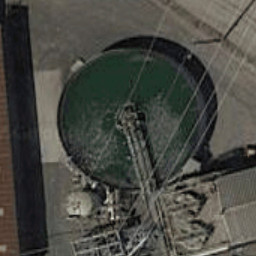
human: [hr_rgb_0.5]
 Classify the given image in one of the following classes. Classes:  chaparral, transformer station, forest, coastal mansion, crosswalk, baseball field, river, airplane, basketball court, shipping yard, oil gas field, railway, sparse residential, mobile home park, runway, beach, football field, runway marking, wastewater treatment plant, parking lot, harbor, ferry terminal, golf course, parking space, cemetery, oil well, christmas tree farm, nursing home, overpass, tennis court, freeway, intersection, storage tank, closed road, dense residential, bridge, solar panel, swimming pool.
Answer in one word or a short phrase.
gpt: wastewater treatment plant